Field crop: maize
Growth stage: 2
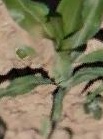
Species: maize